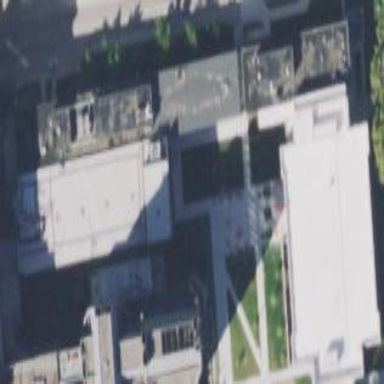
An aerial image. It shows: View of university building.